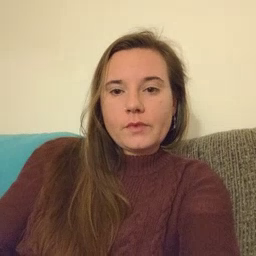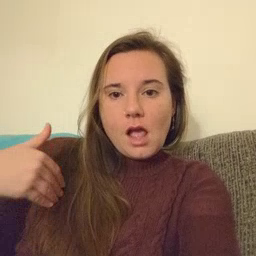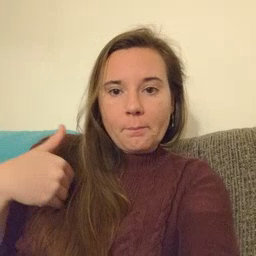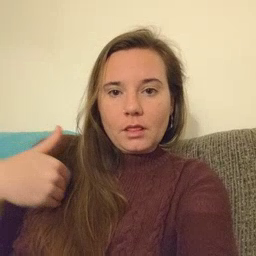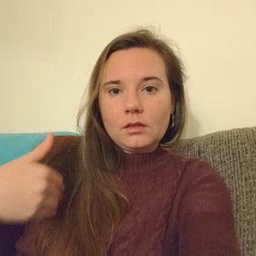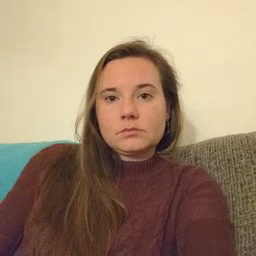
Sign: animal